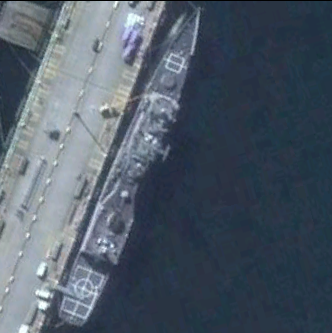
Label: cruiser